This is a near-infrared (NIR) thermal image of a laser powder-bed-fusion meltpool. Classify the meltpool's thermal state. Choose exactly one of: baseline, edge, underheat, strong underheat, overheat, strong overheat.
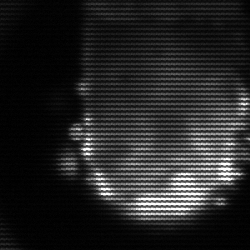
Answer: baseline